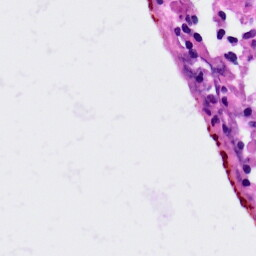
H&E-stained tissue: Lung